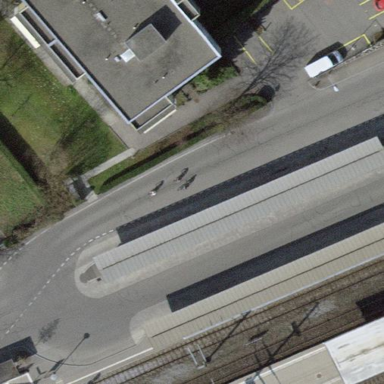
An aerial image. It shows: Shelter for public transport located on building roof.